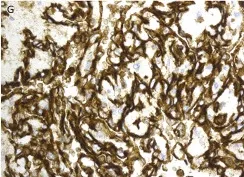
Histology images of donor and recipient lesions. (E-G) Ovarian lesion (recipient, January 2020). (G) CD31 stain (brown) shows the lesion's chaotic architecture.
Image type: pathology (immunostaining)